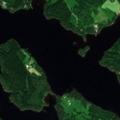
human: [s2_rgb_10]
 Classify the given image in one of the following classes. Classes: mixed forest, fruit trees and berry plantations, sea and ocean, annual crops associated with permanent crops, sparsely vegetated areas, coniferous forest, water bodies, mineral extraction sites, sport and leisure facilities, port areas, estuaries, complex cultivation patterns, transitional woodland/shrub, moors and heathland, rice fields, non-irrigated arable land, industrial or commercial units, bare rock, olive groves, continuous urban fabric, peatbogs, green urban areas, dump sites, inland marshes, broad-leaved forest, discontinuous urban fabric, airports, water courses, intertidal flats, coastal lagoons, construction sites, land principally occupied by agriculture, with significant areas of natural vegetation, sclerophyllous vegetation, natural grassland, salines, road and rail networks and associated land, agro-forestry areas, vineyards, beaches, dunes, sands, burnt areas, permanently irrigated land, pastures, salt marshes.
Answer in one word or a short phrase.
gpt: coniferous forest, mixed forest, water bodies